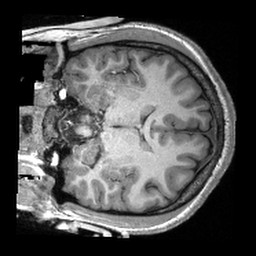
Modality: T1w
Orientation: coronal
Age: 19
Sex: female